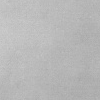
Atmospheric dust classification: dusty